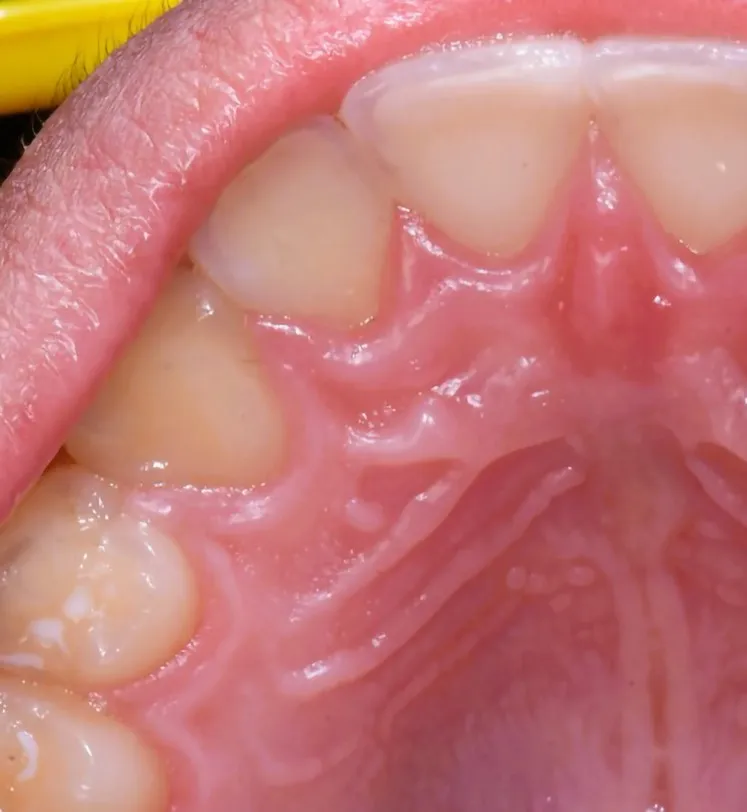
3-year follow-up of the area after excision of PCOC noted for normal healing and no recurrence of the lesion.
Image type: pathology (fish)